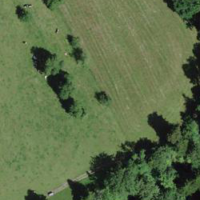
EUNIS habitat code: 24
Species observed at this site:
Luzula pilosa
Clematis vitalba